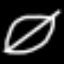
Label: leaf